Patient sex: M
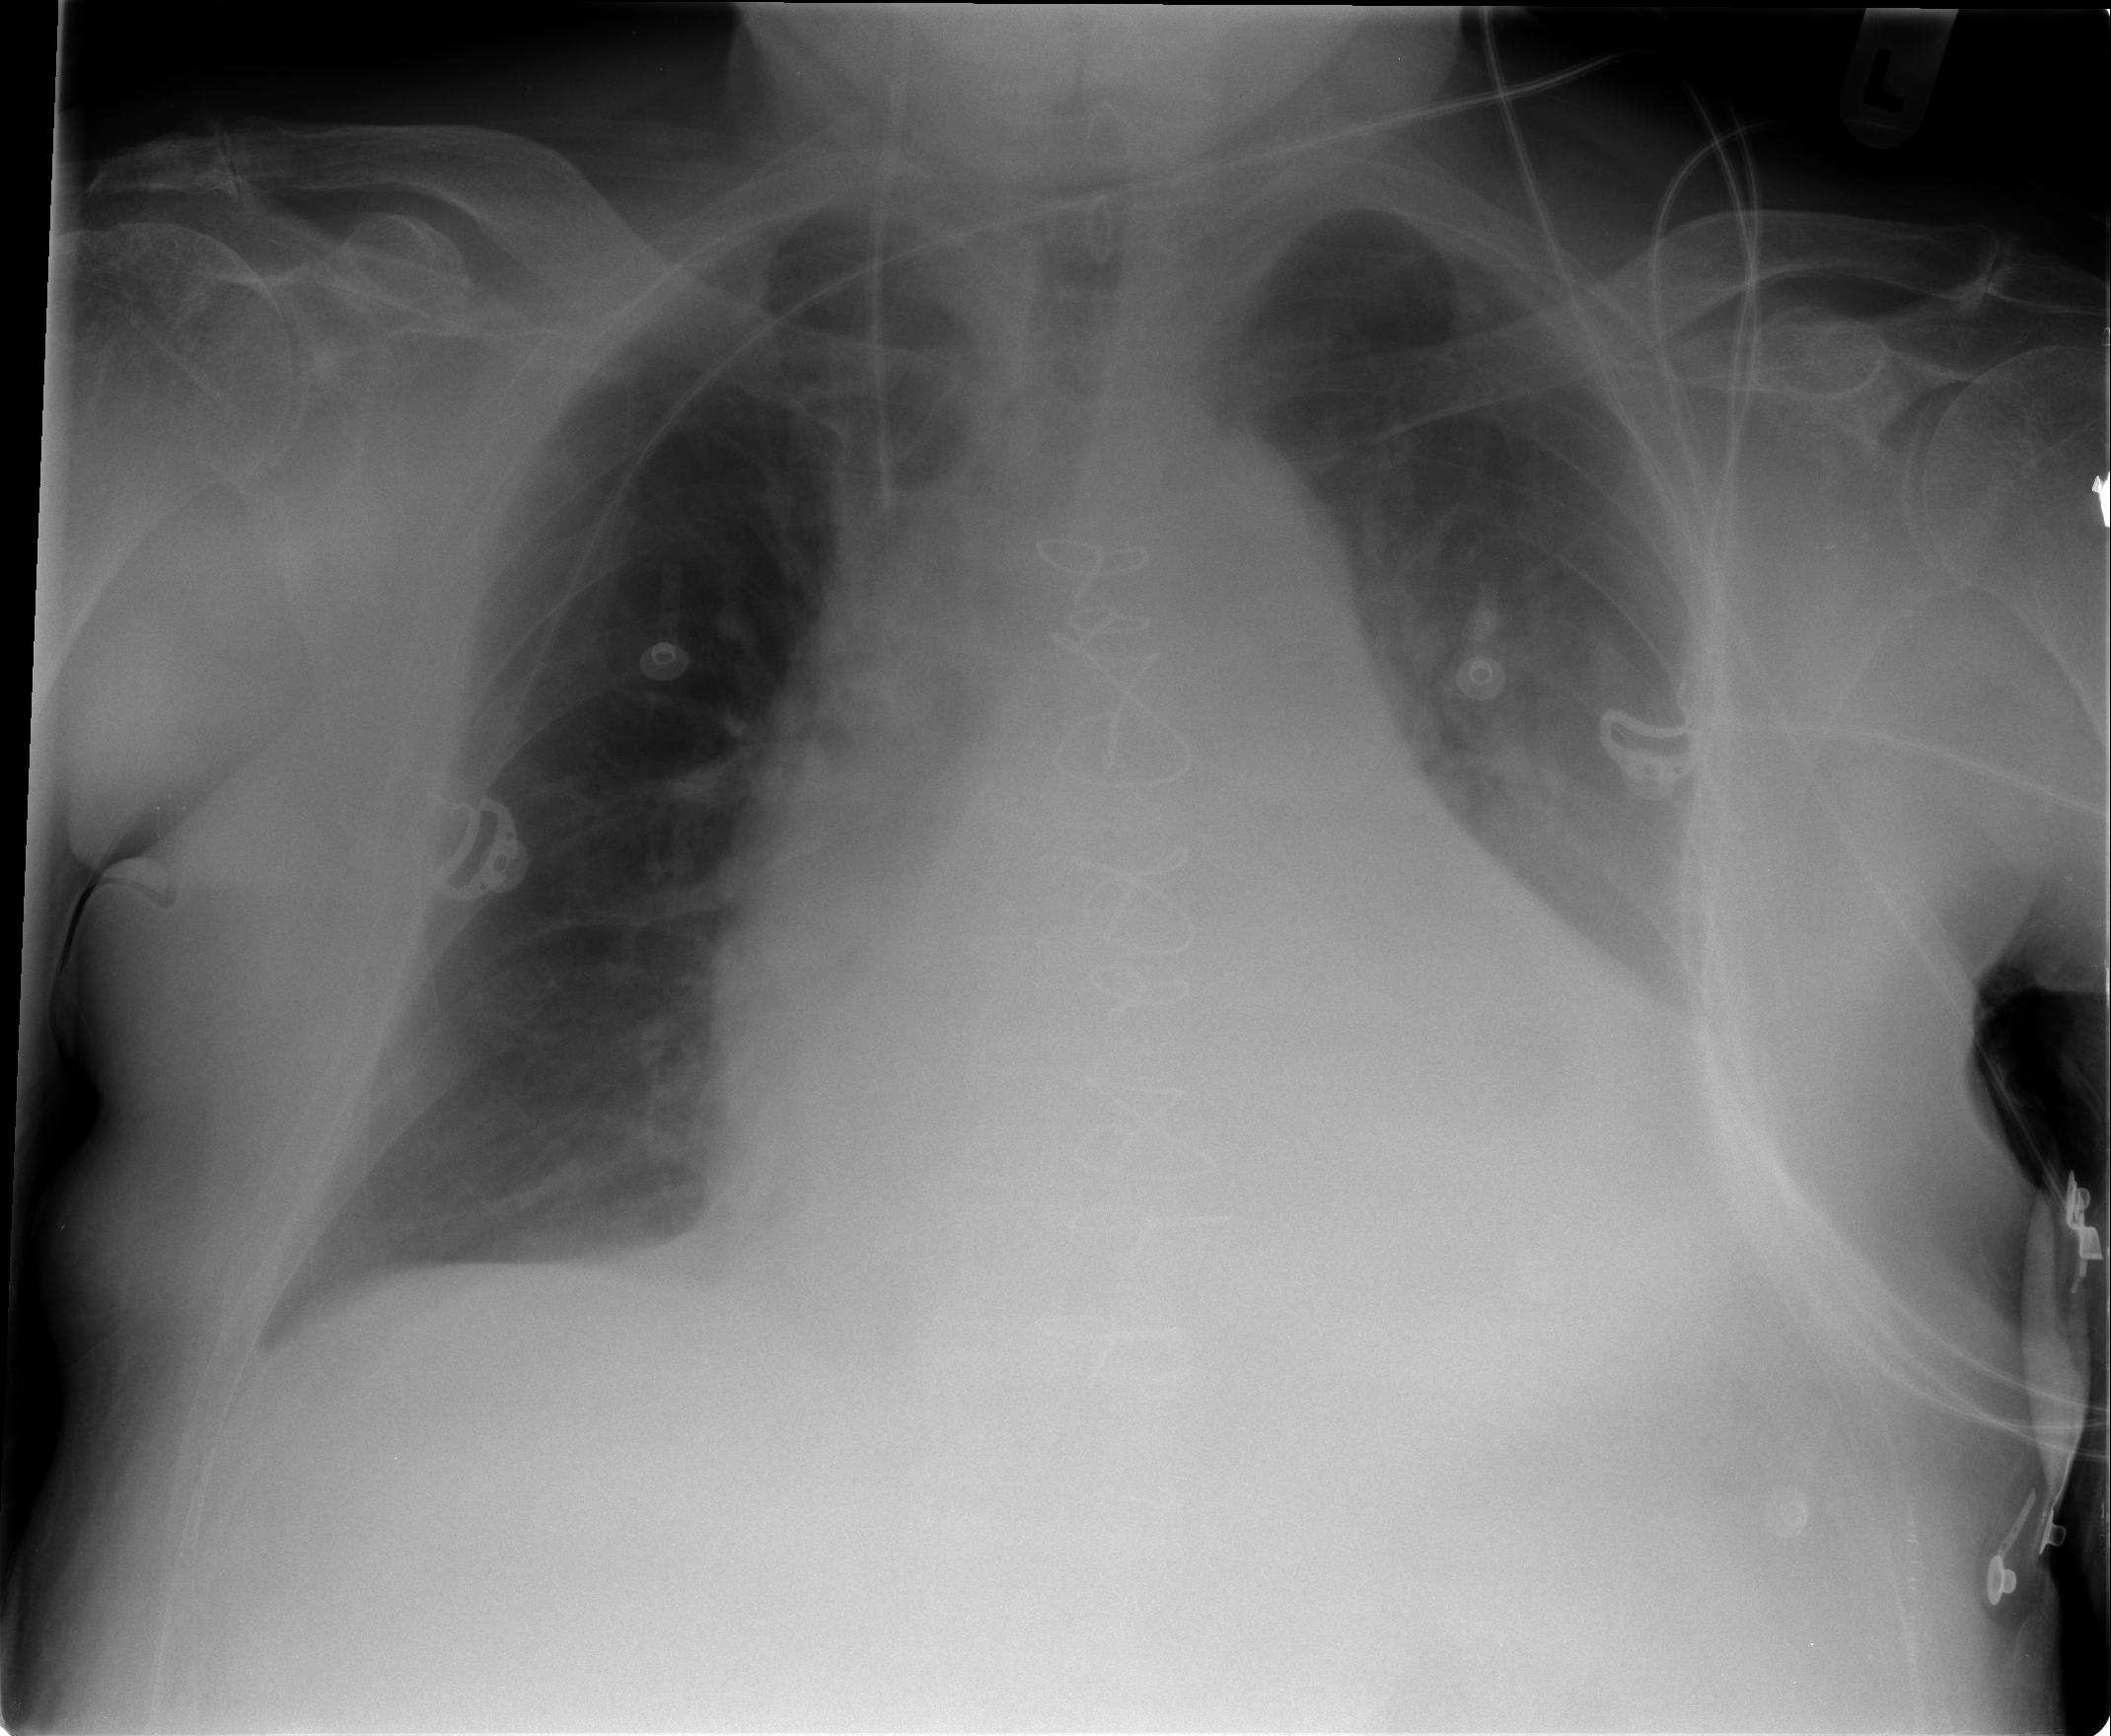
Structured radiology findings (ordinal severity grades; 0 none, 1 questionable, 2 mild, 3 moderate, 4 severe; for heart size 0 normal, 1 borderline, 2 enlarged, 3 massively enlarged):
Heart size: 2
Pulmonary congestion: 0
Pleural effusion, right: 0
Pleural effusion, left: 1
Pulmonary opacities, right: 0
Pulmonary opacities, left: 0
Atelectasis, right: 2
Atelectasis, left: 1